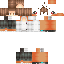
A male human skin with medium skin, wearing brown long hair dressed in a blue hoodie and brown pants, featuring a closed mouth.